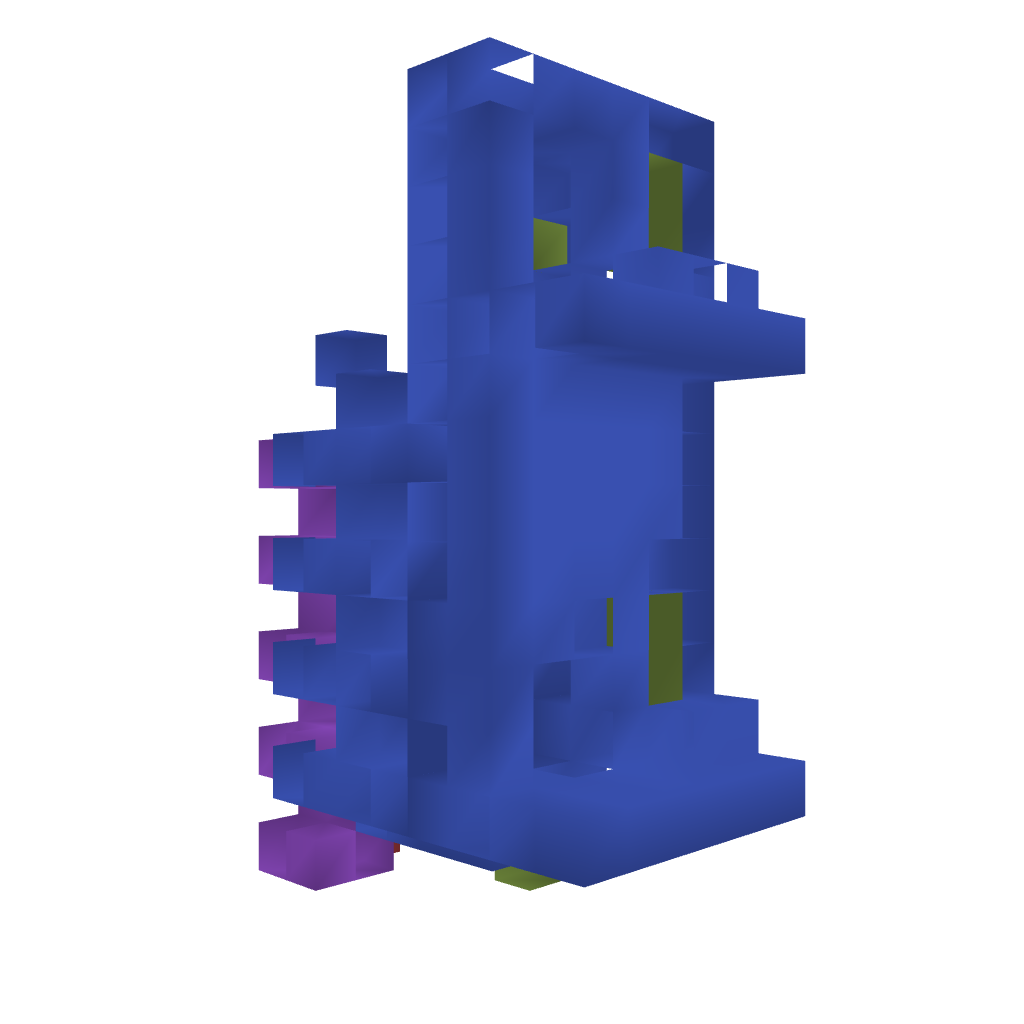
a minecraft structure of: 100% working elevator bad low quality